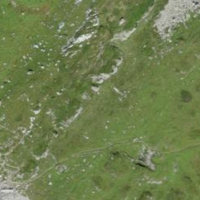
EUNIS habitat code: 23
Species observed at this site:
Viola calcarata
Clinopodium alpinum